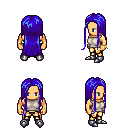
a pixel art fantasy rpg character, male body template, human, tanned skin, white sleeveless shirt, gold greaves, blue extra-long hairstyle, bracelets, metal boots, four views (front, back, left, right), 2x2 character sprite sheet, small pixel art, hard edges, no anti-aliasing